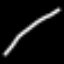
Label: line